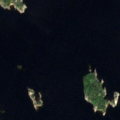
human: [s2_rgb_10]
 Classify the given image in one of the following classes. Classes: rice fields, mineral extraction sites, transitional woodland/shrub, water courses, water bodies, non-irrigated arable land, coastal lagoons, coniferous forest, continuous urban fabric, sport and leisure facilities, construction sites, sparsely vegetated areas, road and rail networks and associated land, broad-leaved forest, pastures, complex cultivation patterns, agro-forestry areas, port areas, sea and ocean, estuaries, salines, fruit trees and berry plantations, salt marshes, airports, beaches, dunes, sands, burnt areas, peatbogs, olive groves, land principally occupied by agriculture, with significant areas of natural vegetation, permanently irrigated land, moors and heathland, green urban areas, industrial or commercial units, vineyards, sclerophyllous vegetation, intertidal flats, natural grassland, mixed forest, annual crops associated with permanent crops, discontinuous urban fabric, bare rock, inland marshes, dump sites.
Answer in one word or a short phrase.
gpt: coniferous forest, water bodies